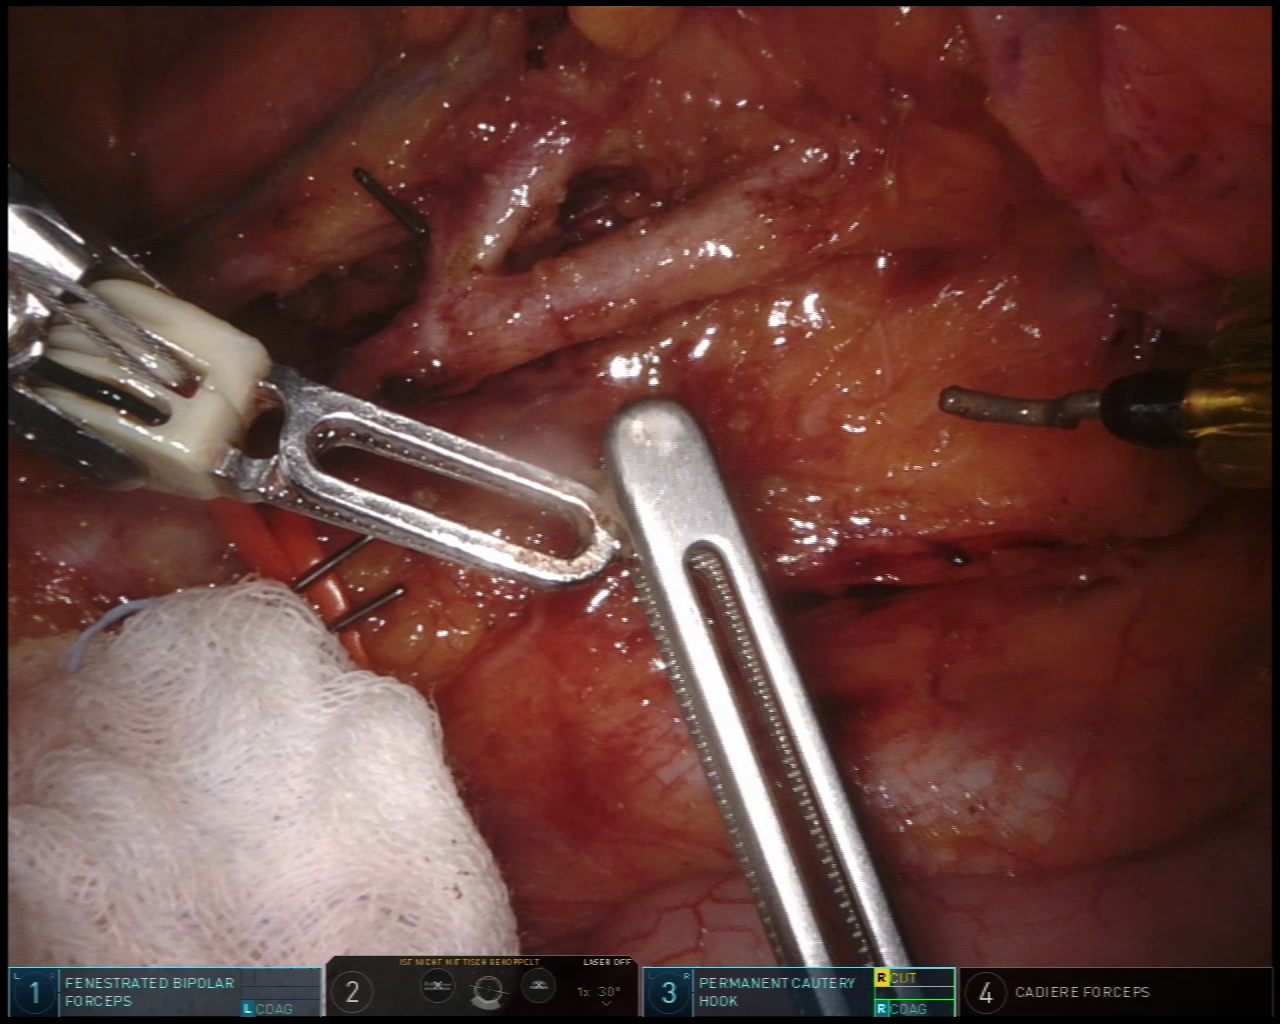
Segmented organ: intestinal_veins
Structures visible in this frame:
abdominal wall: no
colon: no
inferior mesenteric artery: yes
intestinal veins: yes
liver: no
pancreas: no
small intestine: yes
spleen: no
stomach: no
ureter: no
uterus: no
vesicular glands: no